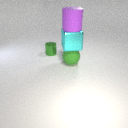
large green rubber sphere below large purple rubber cylinder